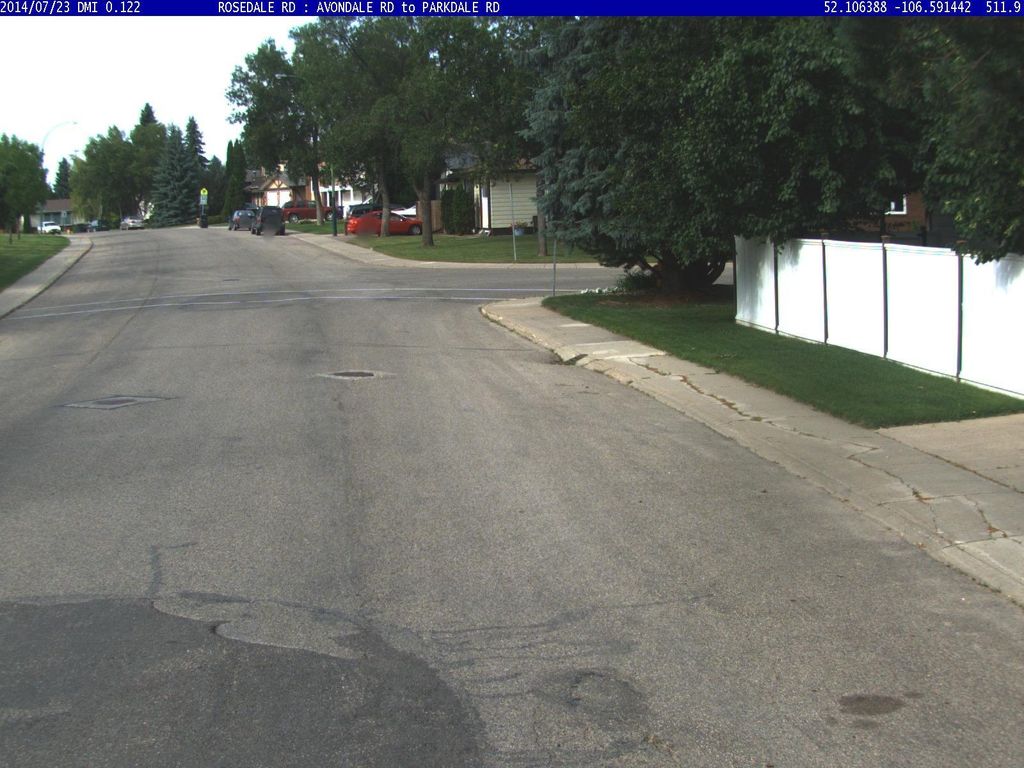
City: saskatoon